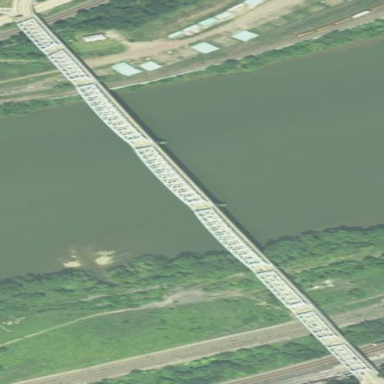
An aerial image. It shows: Man-made bridge.